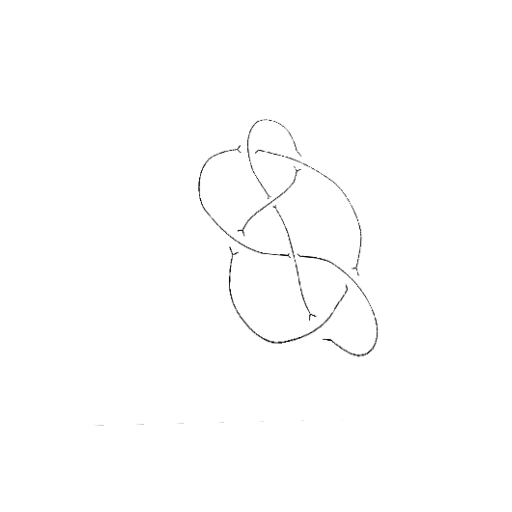
Crossing number: 7